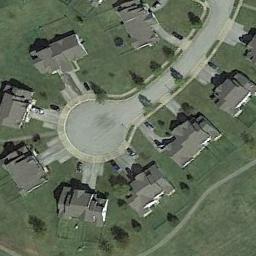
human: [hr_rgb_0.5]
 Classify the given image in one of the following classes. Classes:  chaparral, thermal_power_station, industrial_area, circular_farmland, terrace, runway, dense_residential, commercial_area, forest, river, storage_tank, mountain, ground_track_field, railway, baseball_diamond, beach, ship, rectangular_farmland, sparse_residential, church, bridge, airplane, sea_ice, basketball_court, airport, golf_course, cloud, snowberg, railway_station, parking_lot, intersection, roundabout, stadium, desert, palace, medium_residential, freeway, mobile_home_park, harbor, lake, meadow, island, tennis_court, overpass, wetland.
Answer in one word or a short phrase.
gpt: medium_residential